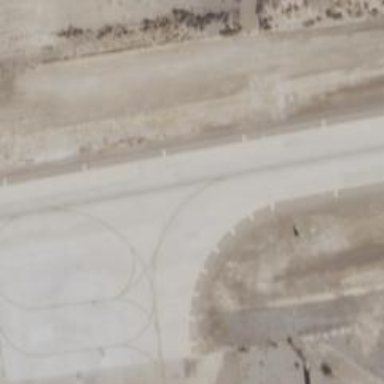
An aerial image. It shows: View of taxiway at the airport.